Question: This is a visual of a view i have. The dilemma Im in, is how to best make the shapes(circle, square, etc) show up when needed. I would assume there would have to be an easier way to add these shapes other than creating the 3 different variations of the shape(circle, dark square, light square), and then stacking them on top of each players hole score, and then just hiding or unhiding the shape based upon the score they receive. This seems like some redundancy. Would there be a more efficient way to make these shapes appear other then just manually adding them to each location? I need some logic advice on what the best practice would be to do this.

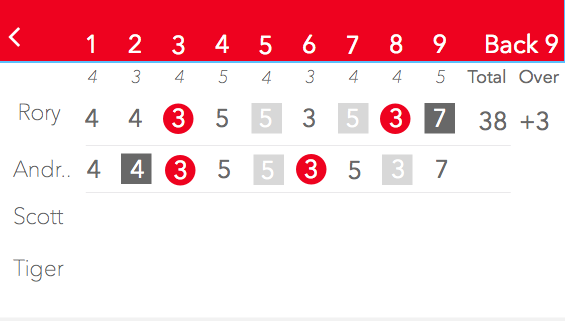
Answer: Easy way to do this would be to declare each image in your .h then to do an if statement in you .m file. Although code intensive, it gives the most accurate logic for your app to process.